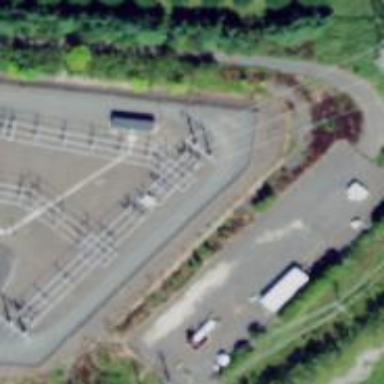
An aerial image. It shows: Switch for power supply.